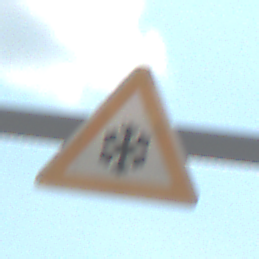
Verkehrszeichen: SchneeOderEisglaette
Umgebung: Outdoor, Suburban
Tageszeit: Midday
Wetter: PartlyCloudy
Licht: Natural
Jahreszeit: NotSpecified
Kontrast: HighContrast